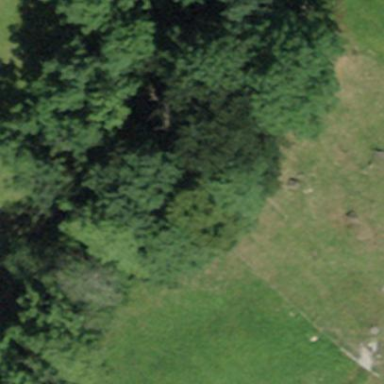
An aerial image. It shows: Forest area.